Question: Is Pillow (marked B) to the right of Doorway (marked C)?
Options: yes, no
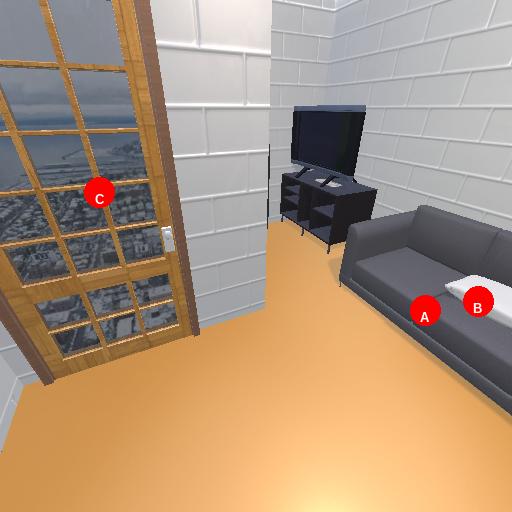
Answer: yes